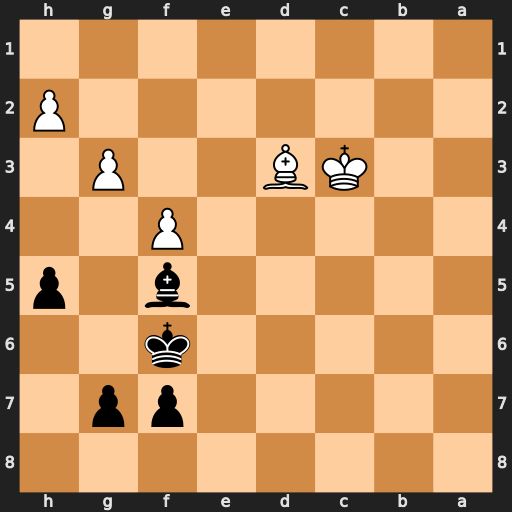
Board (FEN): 8/5pp1/5k2/5b1p/5P2/2KB2P1/7P/8
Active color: b
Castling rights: -
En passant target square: -
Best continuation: Bxd3 Kxd3 Kf5 Ke3 Kg4